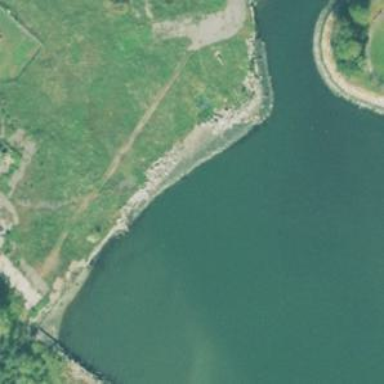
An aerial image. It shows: Seawall barrier.